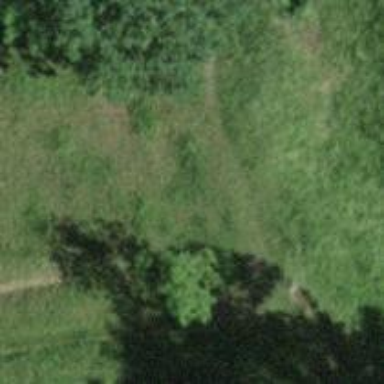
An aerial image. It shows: Ground path.